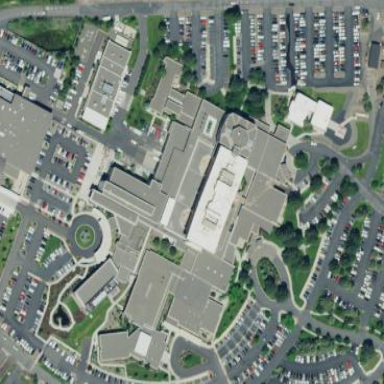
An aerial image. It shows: Hospital providing healthcare services.